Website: lowes
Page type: receipt
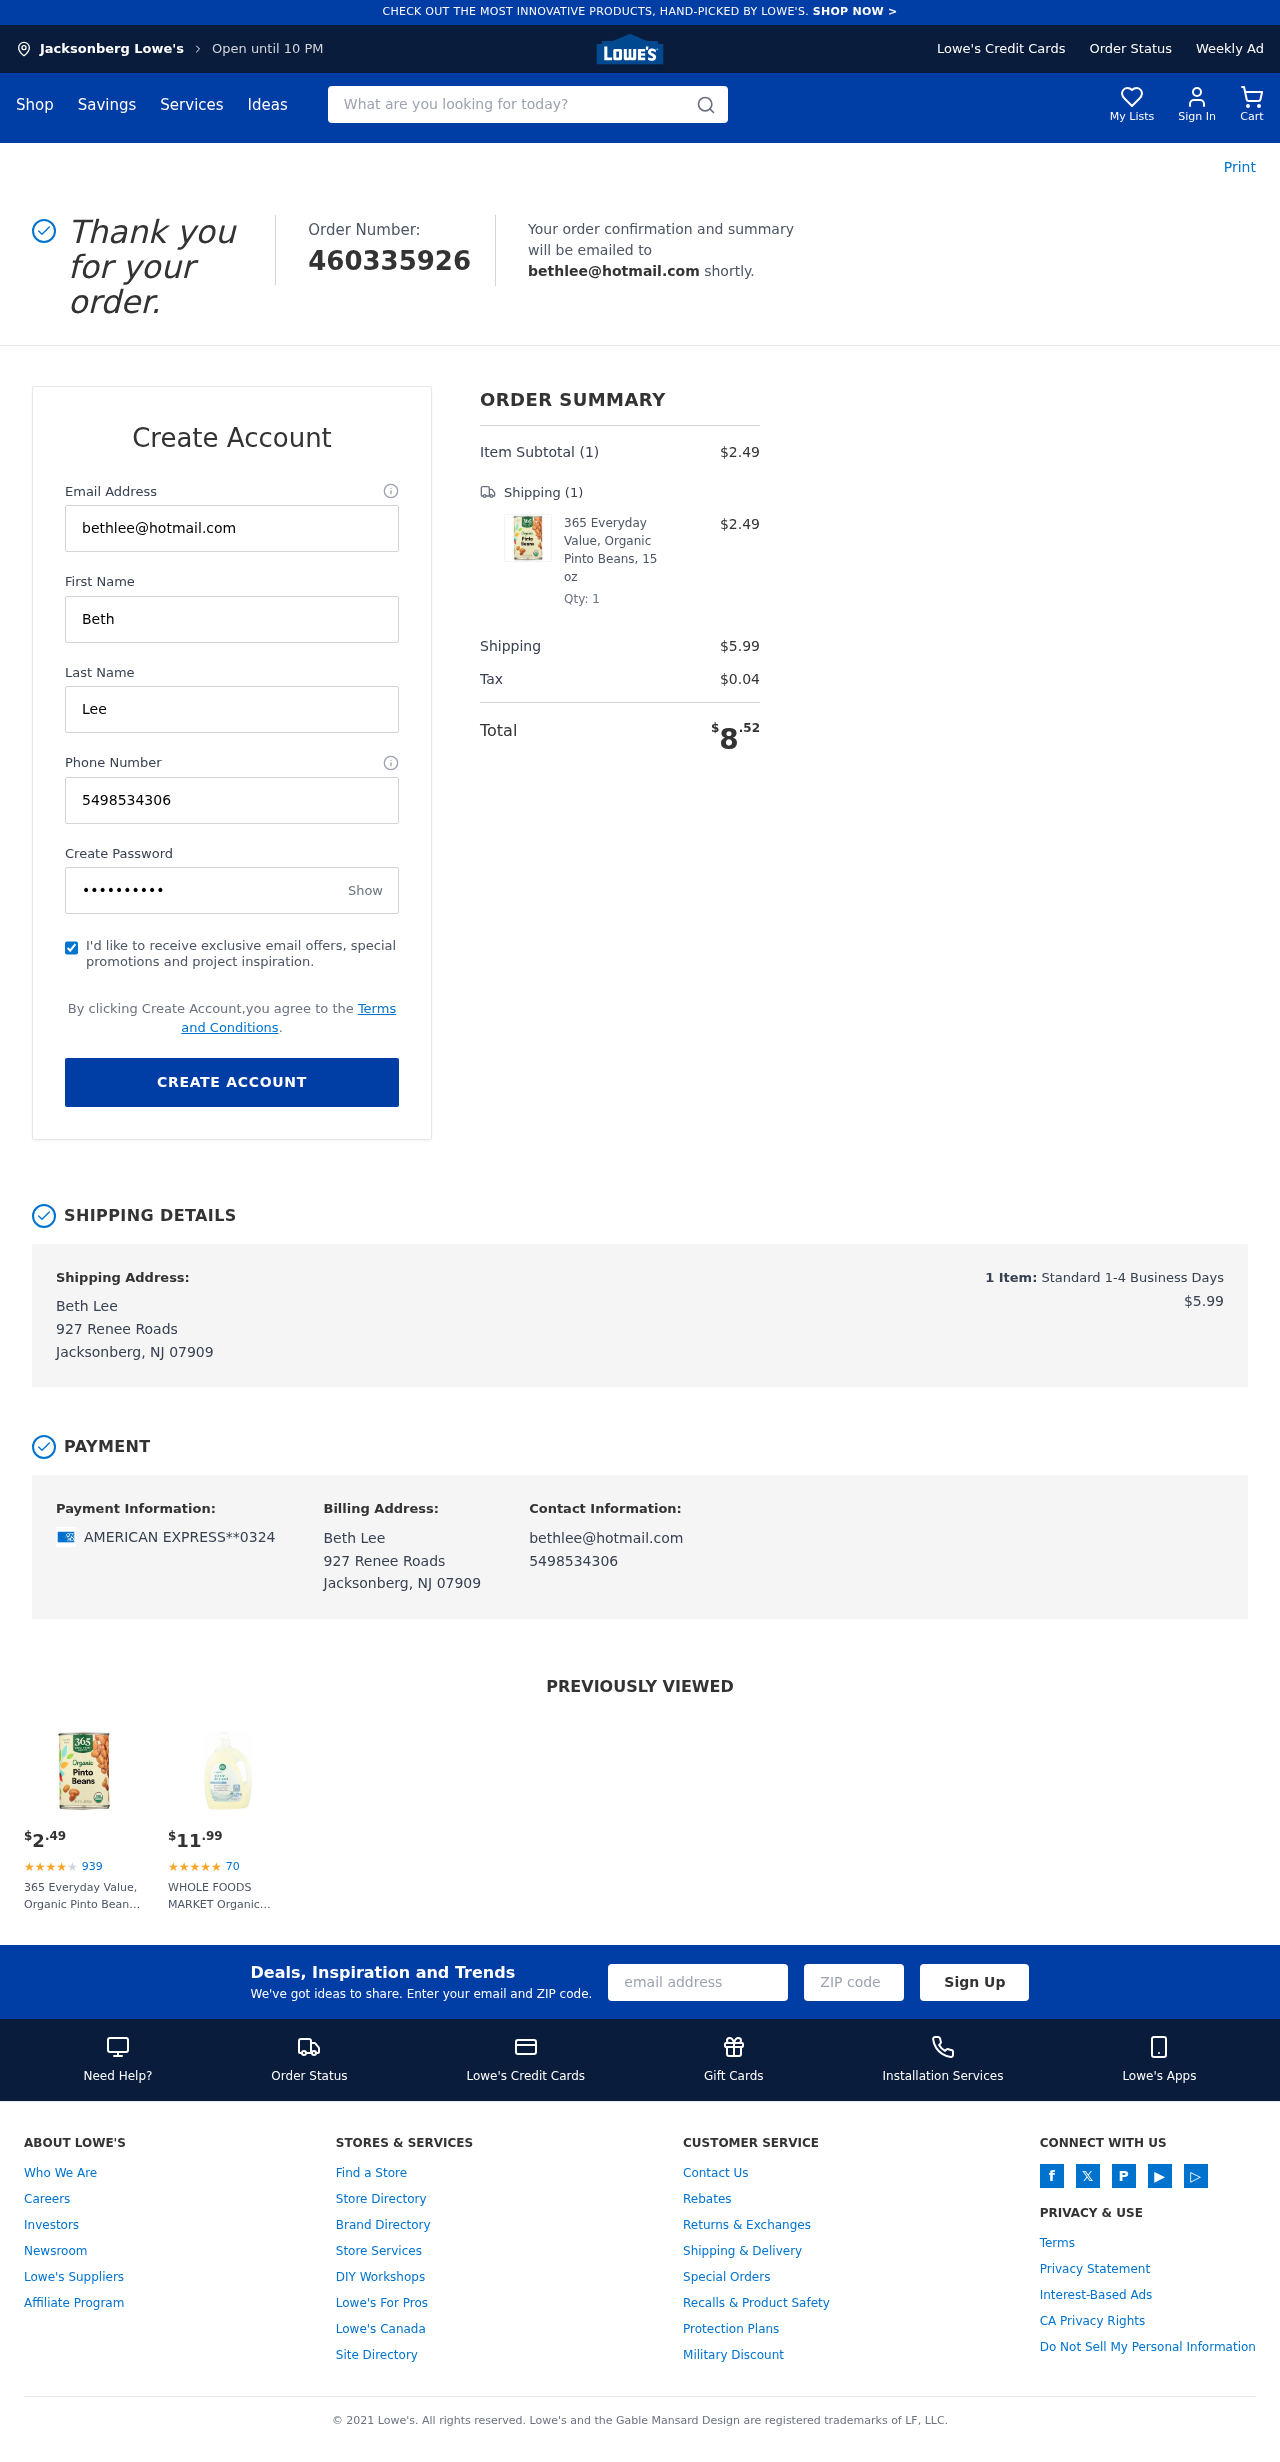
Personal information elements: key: PII_CARD_LAST4
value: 0324
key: PII_CARD_TYPE
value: AMERICAN EXPRESS
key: PII_CITY
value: Jacksonberg
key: PII_EMAIL
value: bethlee@hotmail.com
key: PII_FULLNAME
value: Beth Lee
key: PII_PHONE
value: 5498534306
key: PII_STREET
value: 927 Renee Roads
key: PII_FIRSTNAME
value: Beth
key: PII_LASTNAME
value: Lee
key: PII_CITY_STATE_ZIP
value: Jacksonberg, NJ 07909
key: PII_FULLNAME2
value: Beth Lee
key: PII_FULLNAME3
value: Beth Lee
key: PII_FIRSTNAME2
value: Beth
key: PII_FIRSTNAME3
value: Beth
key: PII_LASTNAME2
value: Lee
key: PII_LASTNAME3
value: Lee
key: PII_FIRSTNAME_DERIVED
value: Beth
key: PII_LASTNAME_DERIVED
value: Lee
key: PII_FULLNAME_DERIVED
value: Beth Lee
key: PII_NAME_FULL_DERIVED
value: Beth Lee
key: PII_POSTCODE
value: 07909
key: PII_STATE_ABBR
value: NJ
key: PII_POSTCODE_FULL
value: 07909
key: PII_CITY_STATE
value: Jacksonberg, NJ
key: PII_POSTCODE_NUMERIC
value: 7909
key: PII_EMAIL2
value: bethlee@hotmail.com
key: PII_EMAIL3
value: bethlee@hotmail.com
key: PII_PHONE_LINE
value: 4306
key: PII_PHONE_SUFFIX
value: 4306
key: PII_PHONE2
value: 5498534306
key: PII_PHONE3
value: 5498534306
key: PII_PHONE_NUMERIC
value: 5498534306
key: PII_PHONE_LINE_NUMERIC
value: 4306
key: PII_PHONE_SUFFIX_NUMERIC
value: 4306
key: PII_PHONE2_NUMERIC
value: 5498534306
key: PII_PHONE3_NUMERIC
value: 5498534306
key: PII_PHONE_DIGITS
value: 5498534306
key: PII_PHONE_LAST4
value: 4306
Product elements: key: PRODUCT1_NAME
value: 365 Everyday Value, Organic Pinto Beans, 15 oz
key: PRODUCT1_PRICE
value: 2.49
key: PRODUCT1_QUANTITY
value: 1
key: PRODUCT2_NAME
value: WHOLE FOODS MARKET Organic Unscented 100oz Laundry Detergent, 100 FZ
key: PRODUCT2_NUM_RATINGS
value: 70
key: PRODUCT2_PRICE
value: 11.99
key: PRODUCT1_PRICE2
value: $2.49
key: PRODUCT1_RATING2
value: ★
★
★
★
★
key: PRODUCT1_NUM_RATINGS2
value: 939
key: PRODUCT1_NAME2
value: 365 Everyday Value, Organic Pinto Beans, 15 oz
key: PRODUCT2_RATING
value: ★
★
★
★
★
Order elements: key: ORDER_ID
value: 460335926
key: ORDER_NUM_ITEMS
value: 1
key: ORDER_SUBTOTAL
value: $2.49
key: ORDER_NUM_ITEMS2
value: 1
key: ORDER_SHIPPING_COST
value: $5.99
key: ORDER_TAX
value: $0.04
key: ORDER_TOTAL
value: $8.52
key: ORDER_NUM_ITEMS3
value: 1
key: ORDER_SHIPPING_COST2
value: $5.99
Search elements: key: HEADER_SEARCH
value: What are you looking for today?